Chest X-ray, AP view. Patient: 53 years old, sex F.
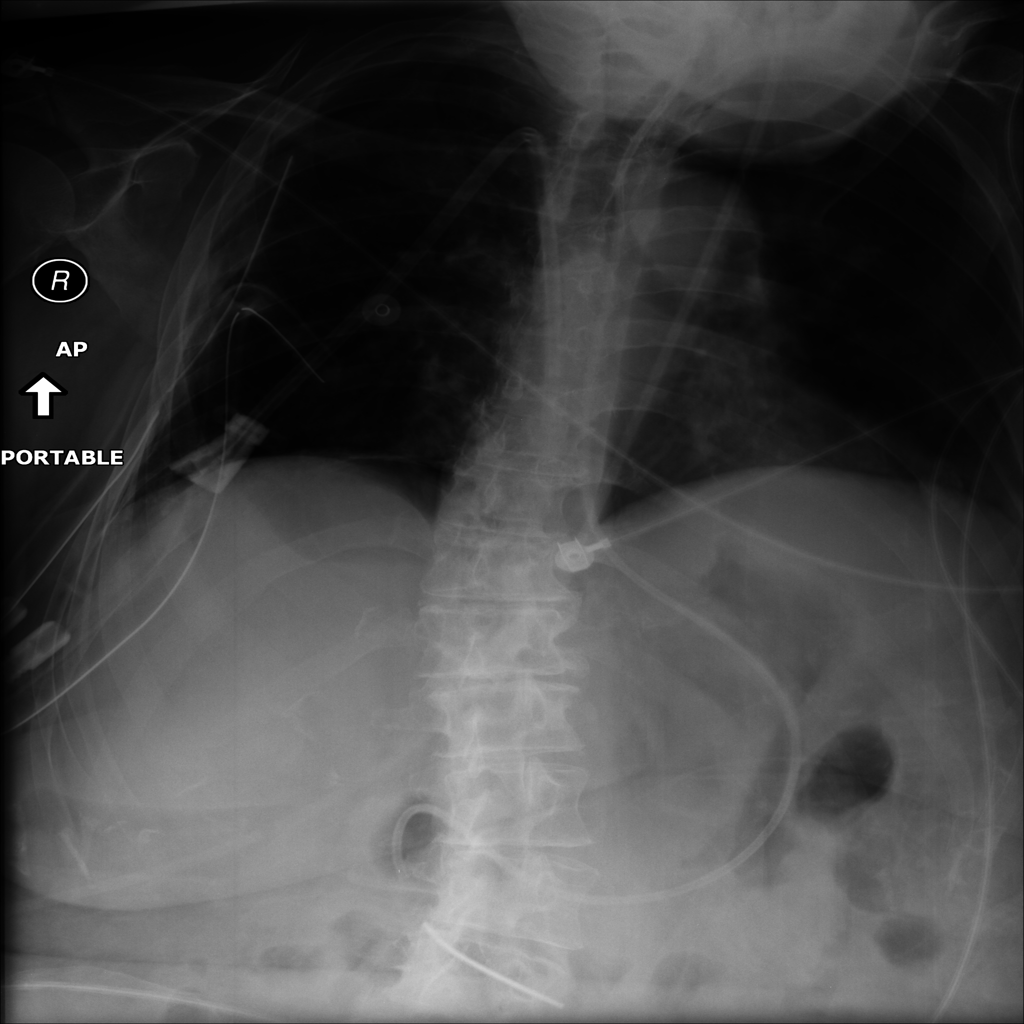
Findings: No Finding